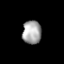
Tissue: lung
Cell type: Myeloid cells
Senescence score: 0.2104
Nuclear area (px): 433
Mean DAPI intensity: 165.291